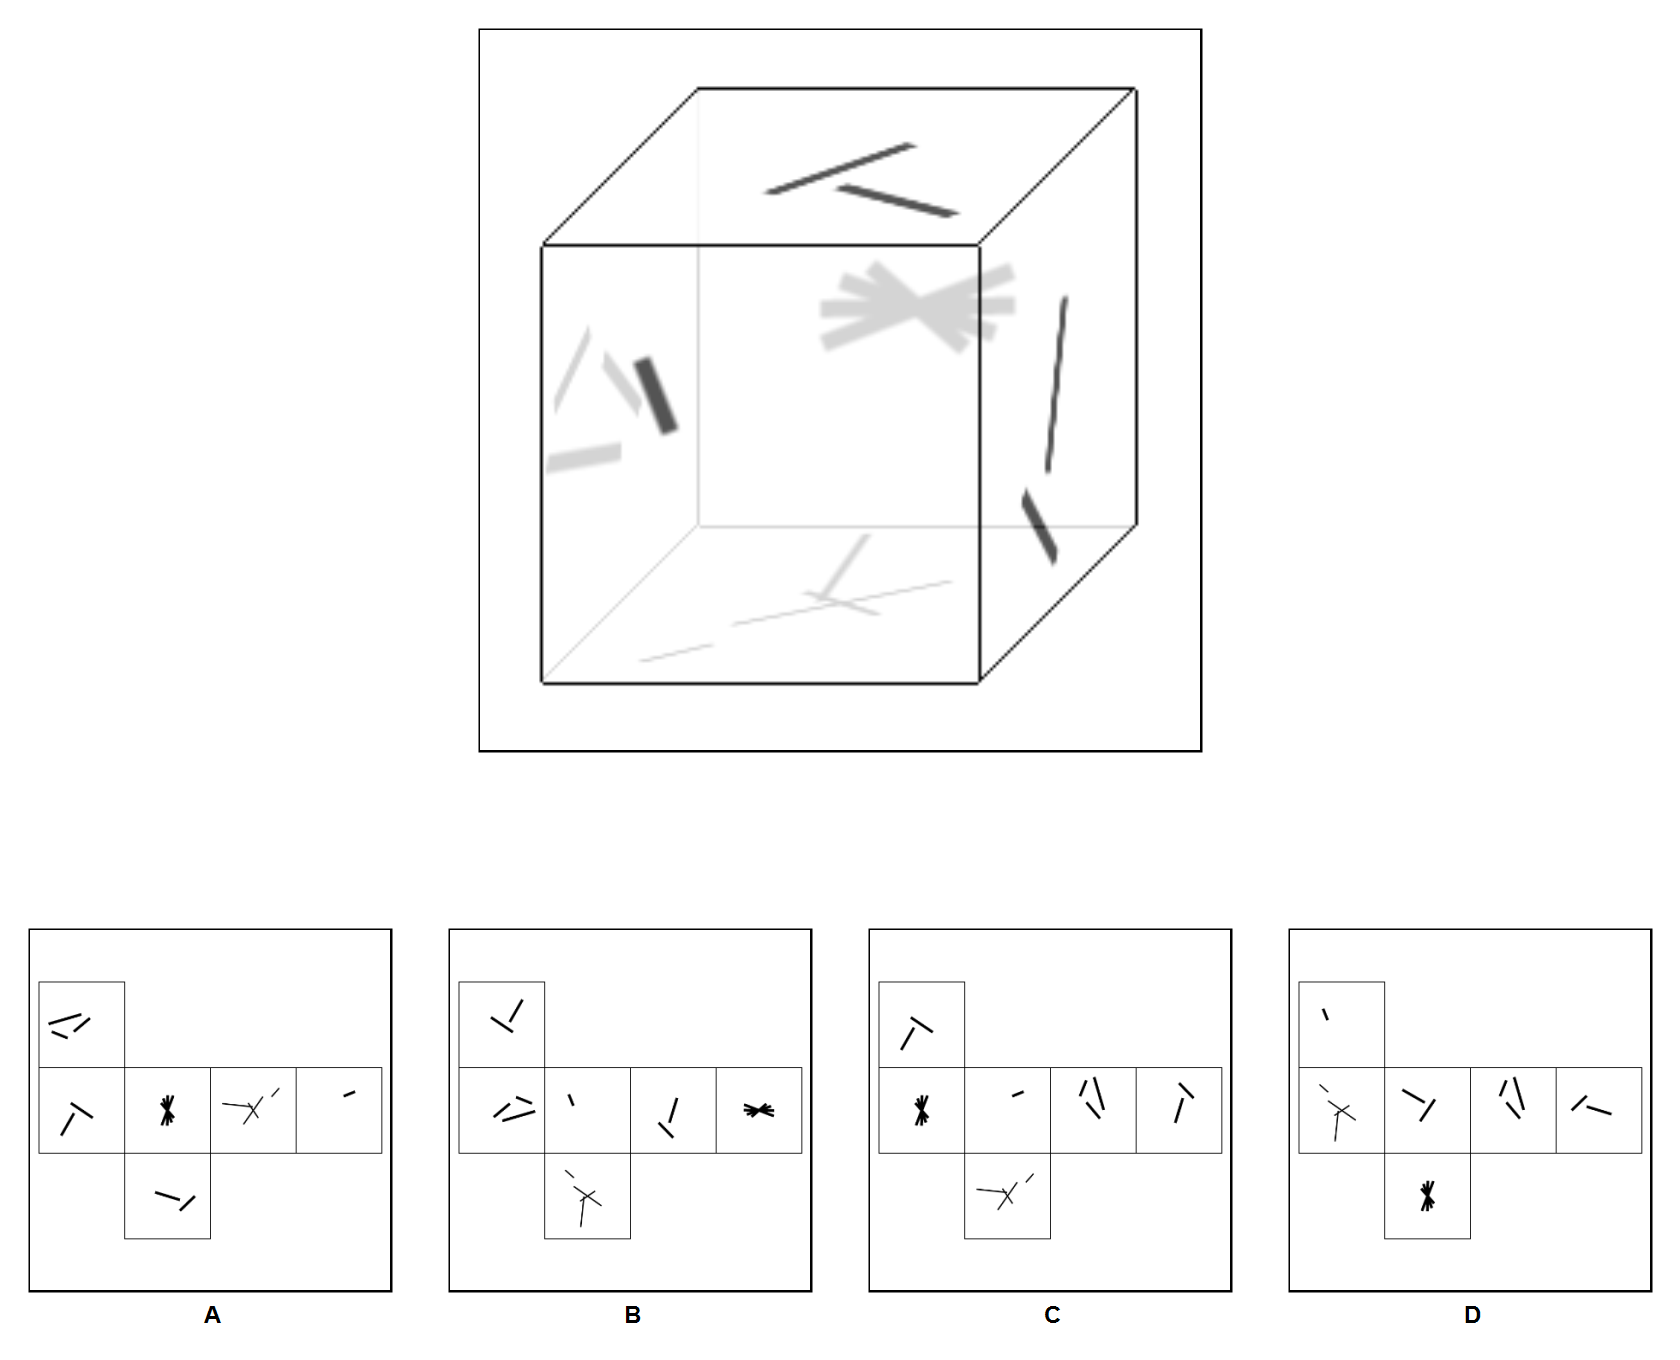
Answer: A